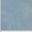
Piece: xx